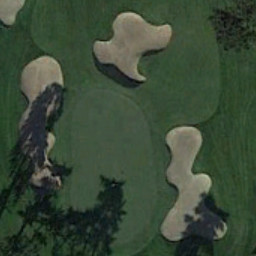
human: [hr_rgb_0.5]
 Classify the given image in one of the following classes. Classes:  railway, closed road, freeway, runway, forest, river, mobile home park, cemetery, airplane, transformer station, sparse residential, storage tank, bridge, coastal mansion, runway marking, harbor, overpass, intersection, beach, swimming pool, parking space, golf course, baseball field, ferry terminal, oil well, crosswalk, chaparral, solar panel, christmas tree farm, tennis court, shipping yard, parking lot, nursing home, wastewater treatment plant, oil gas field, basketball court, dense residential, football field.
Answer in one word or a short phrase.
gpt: golf course